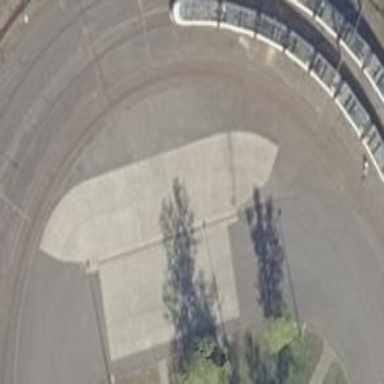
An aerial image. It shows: Concrete footway.